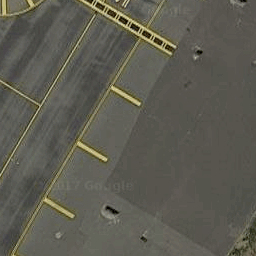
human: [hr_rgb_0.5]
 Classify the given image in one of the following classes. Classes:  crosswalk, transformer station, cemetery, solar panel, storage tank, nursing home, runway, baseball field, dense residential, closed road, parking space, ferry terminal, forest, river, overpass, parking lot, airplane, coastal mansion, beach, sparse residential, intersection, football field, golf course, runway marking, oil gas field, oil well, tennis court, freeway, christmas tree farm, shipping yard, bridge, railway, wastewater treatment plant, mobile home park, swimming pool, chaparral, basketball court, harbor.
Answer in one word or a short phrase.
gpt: runway marking